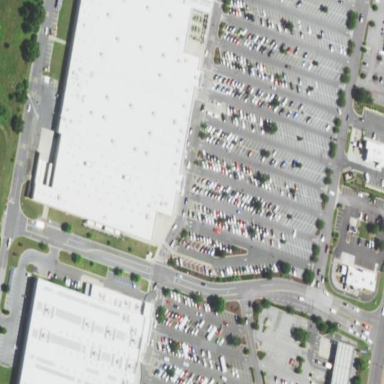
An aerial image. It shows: Retail area.